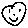
Label: smiley face